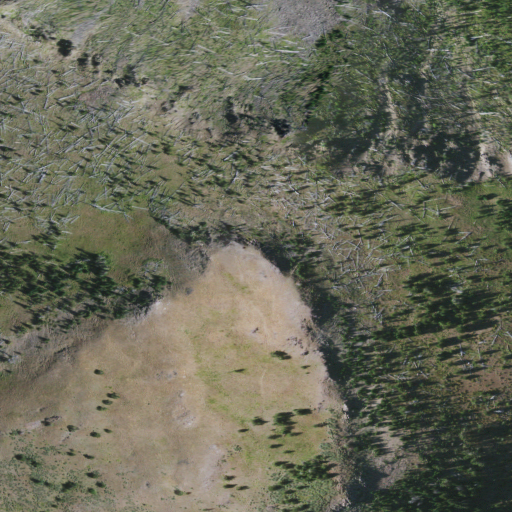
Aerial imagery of mountain in Oregon named Little Baldy Mountain containing shrub, evergreen forest, and grassland